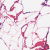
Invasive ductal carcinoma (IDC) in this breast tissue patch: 0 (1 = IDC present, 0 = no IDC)